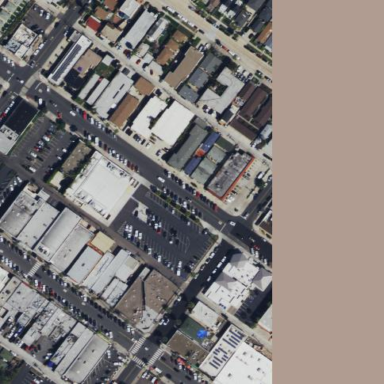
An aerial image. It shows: Retail area.